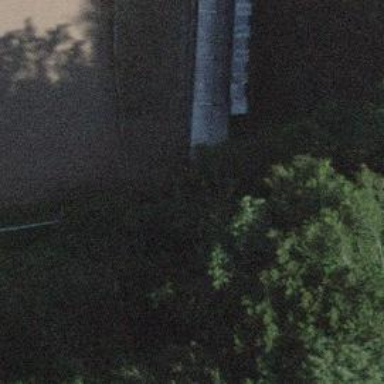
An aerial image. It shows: Retaining wall.